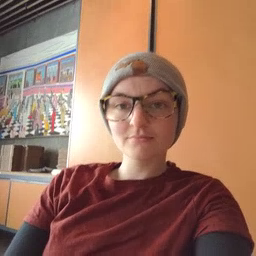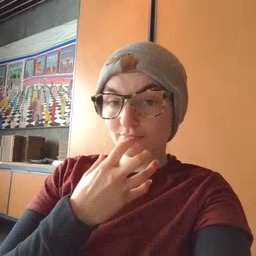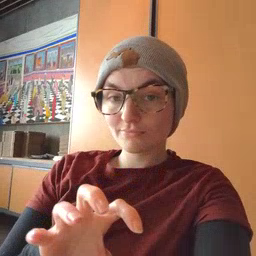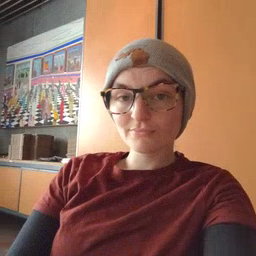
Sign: hot